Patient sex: F
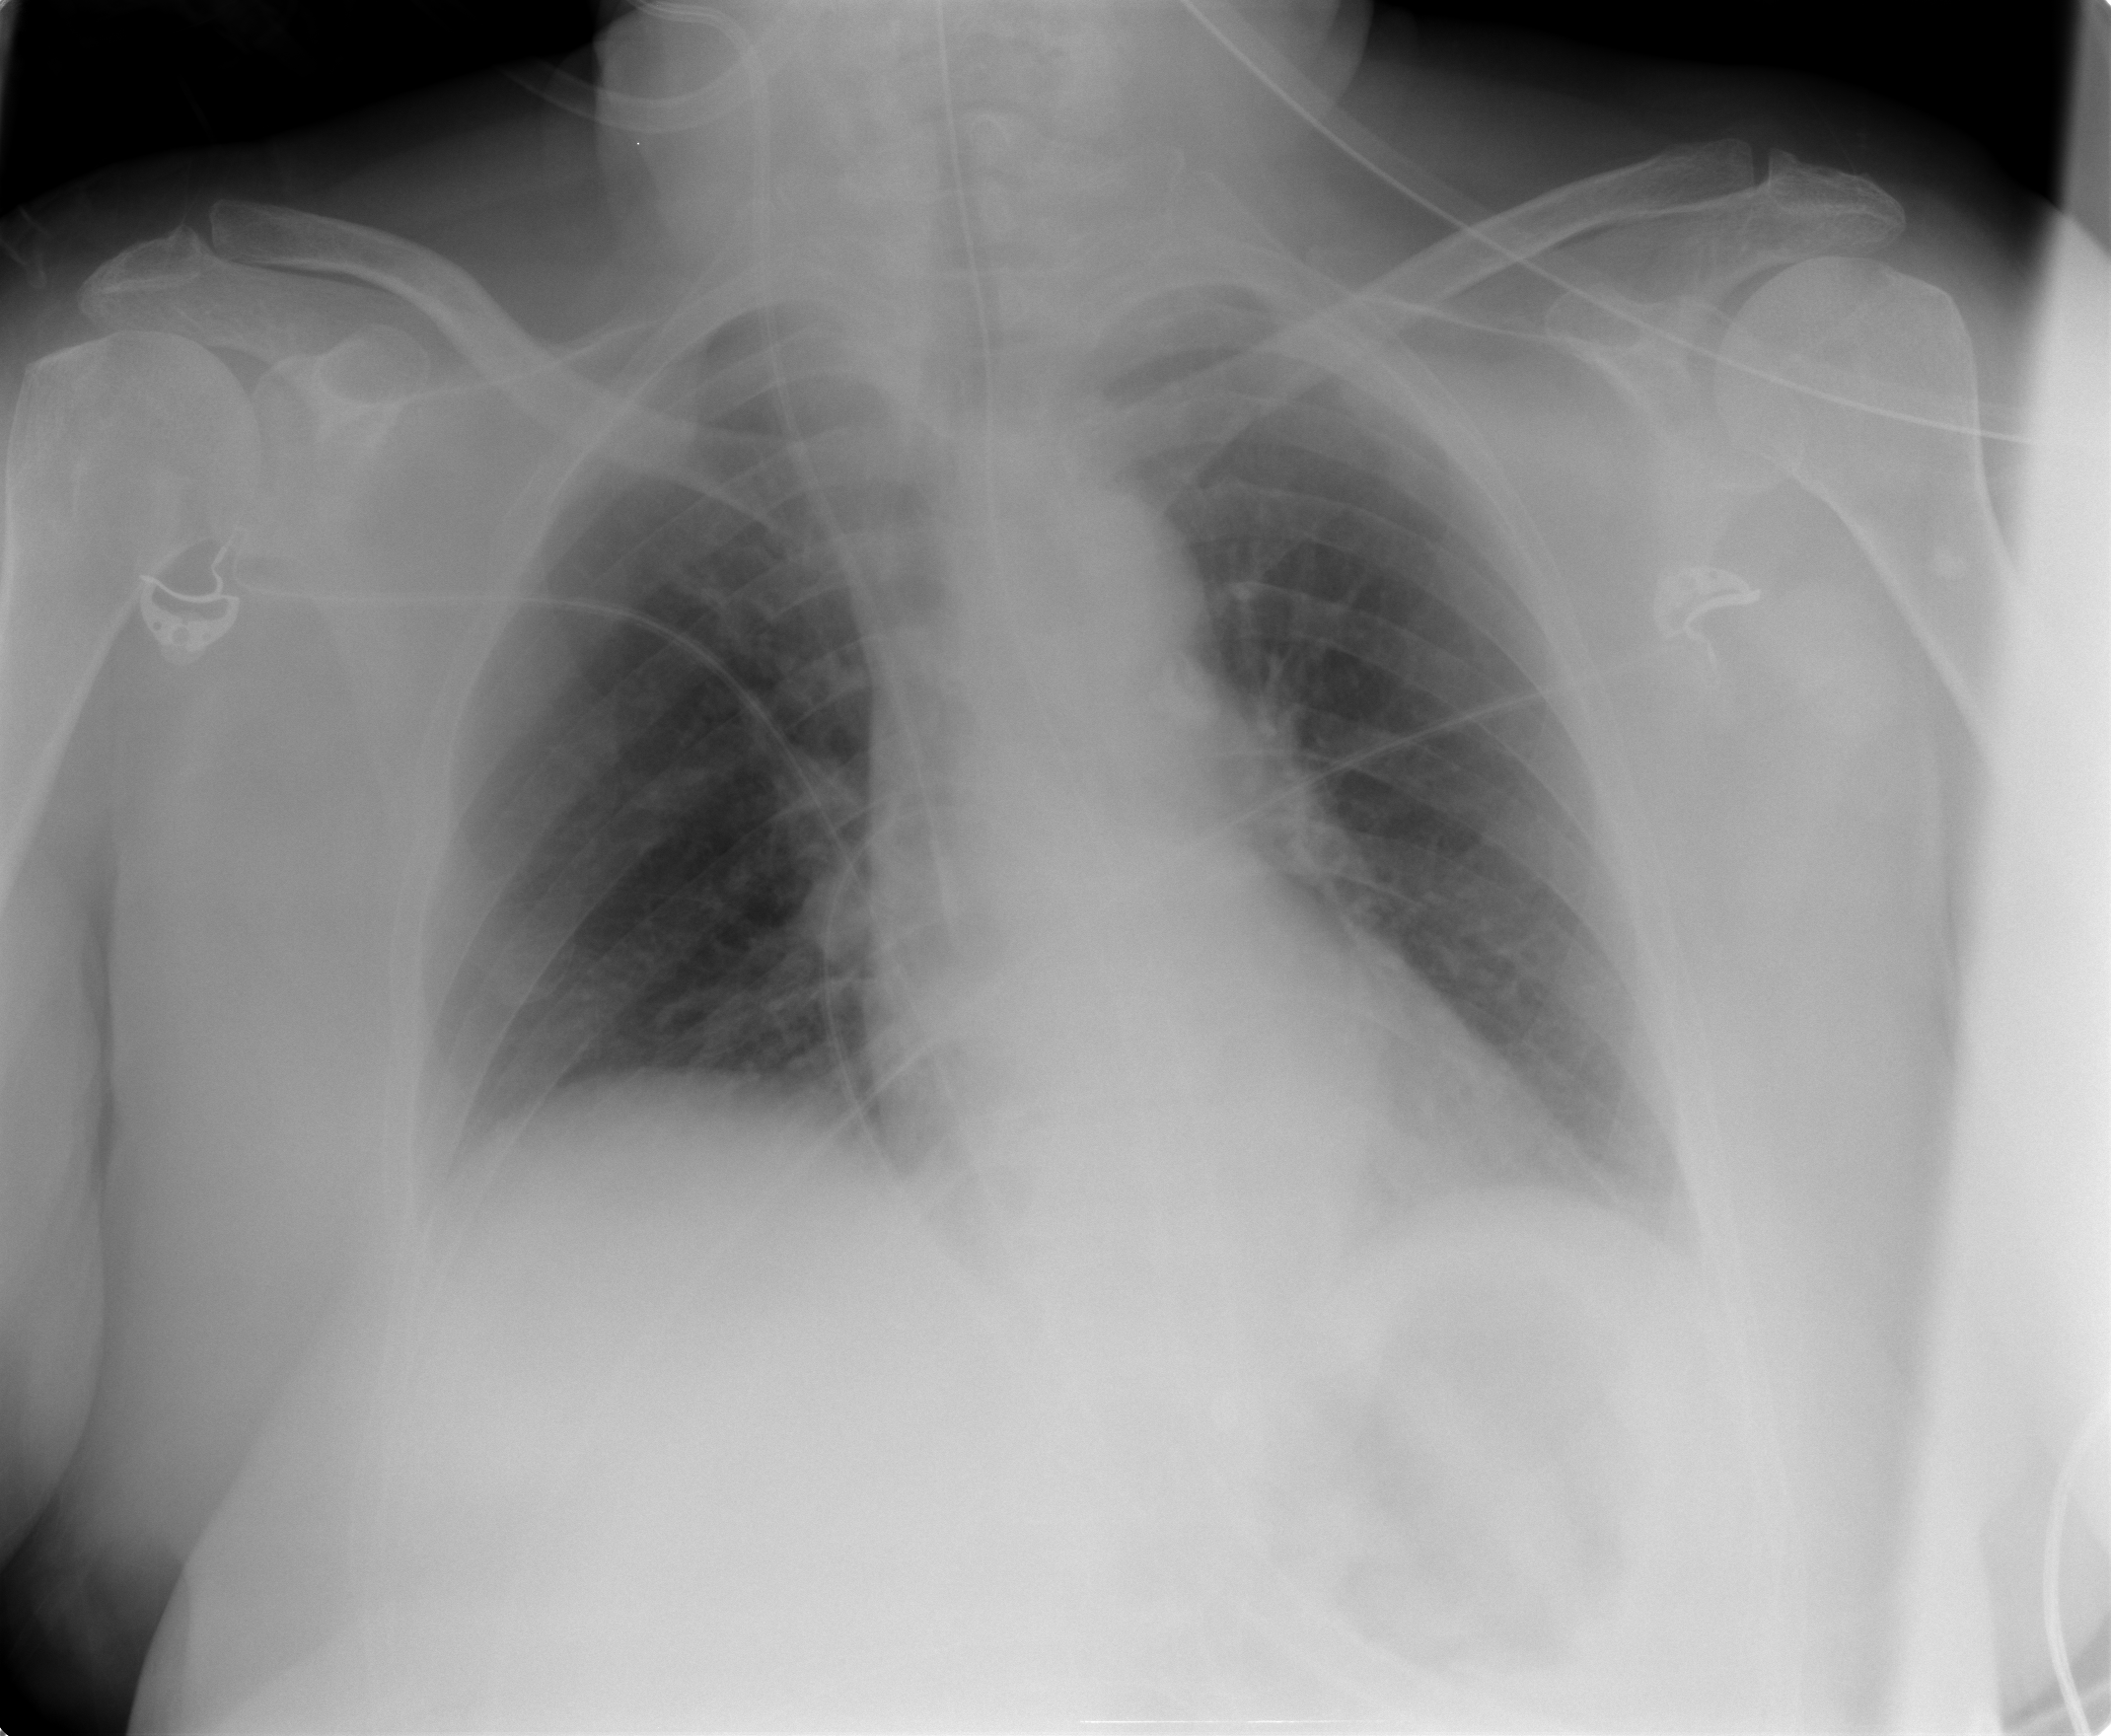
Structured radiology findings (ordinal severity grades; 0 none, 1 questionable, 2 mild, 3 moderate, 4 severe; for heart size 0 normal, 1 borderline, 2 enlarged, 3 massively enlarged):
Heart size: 0
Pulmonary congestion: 0
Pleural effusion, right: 0
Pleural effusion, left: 0
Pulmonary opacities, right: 0
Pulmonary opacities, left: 0
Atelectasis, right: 0
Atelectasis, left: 1